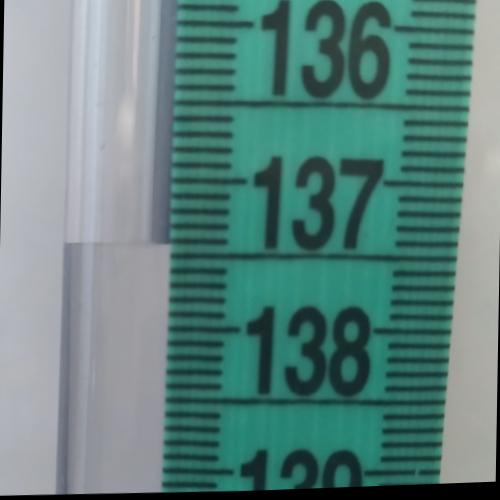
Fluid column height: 137.4 cm